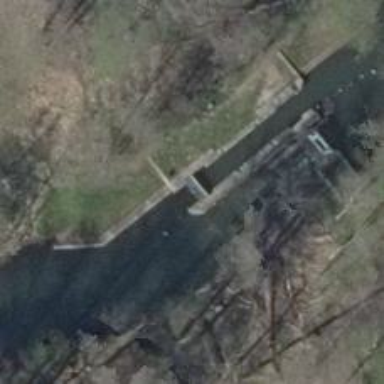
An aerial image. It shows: Lock gate along waterway.